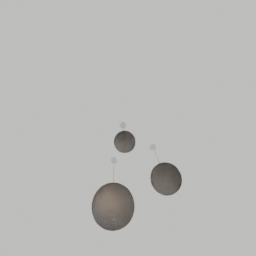
Label: lighting